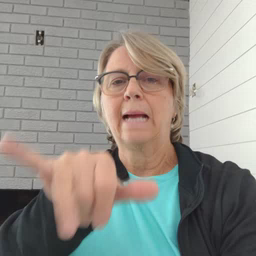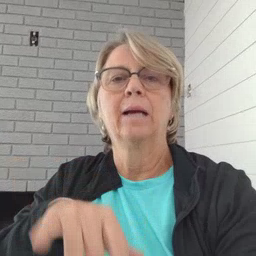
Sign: stay